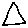
Label: triangle